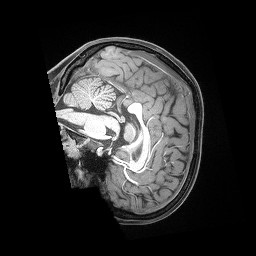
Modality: T1w
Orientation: sagittal
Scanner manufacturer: siemens
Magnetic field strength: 3 T
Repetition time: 2.53 s
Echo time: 0.00169 s